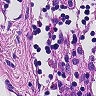
Metastatic tissue present: no